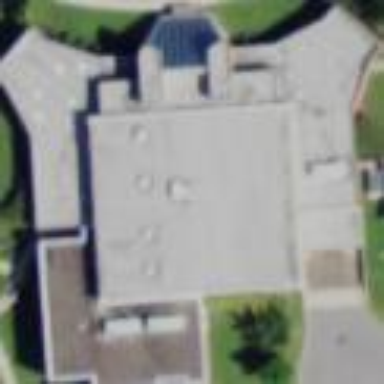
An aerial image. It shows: College building that serves as school.